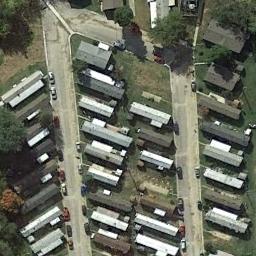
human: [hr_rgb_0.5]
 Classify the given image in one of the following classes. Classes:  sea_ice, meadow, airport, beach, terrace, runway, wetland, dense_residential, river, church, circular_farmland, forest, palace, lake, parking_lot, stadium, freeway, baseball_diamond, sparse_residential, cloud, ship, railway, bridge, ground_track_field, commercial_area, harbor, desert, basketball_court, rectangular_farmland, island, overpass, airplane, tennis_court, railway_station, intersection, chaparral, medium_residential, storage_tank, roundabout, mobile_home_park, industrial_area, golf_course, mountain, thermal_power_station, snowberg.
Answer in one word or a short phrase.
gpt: mobile_home_park